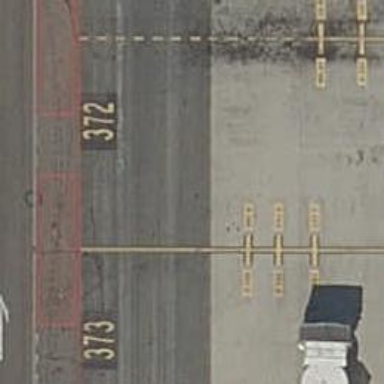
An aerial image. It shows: Airport parking position.